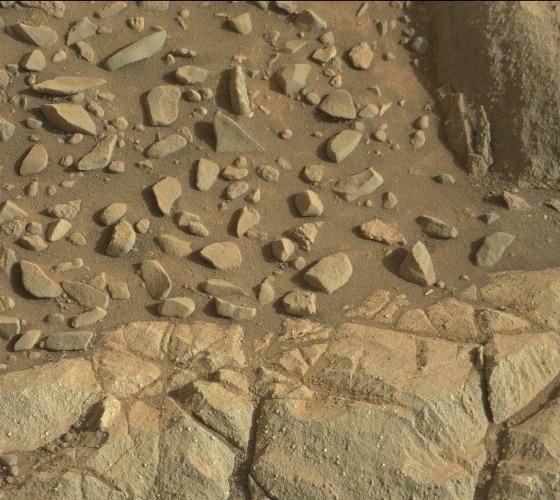
Terrain classes present: Bedrock, Gravel / Sand / Soil, Rock